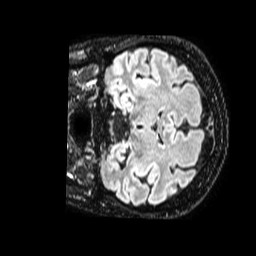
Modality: FLAIR
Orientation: coronal
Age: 61
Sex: male
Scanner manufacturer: philips
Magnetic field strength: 1.5 T
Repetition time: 4.8 s
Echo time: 0.3352 s